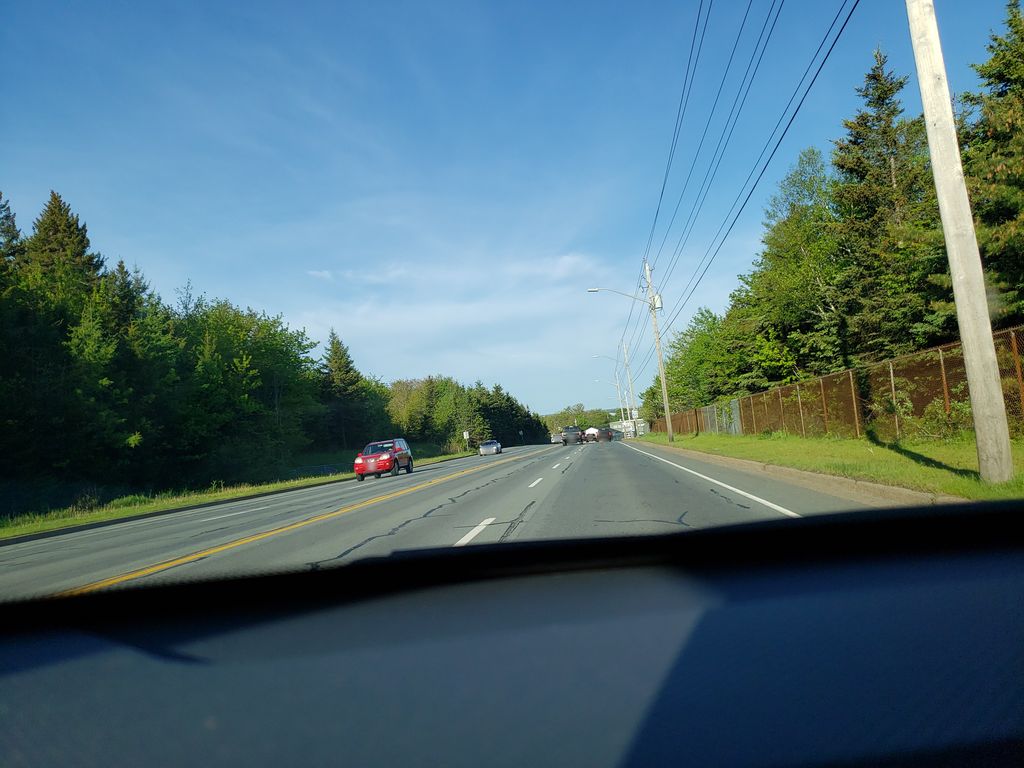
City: halifax